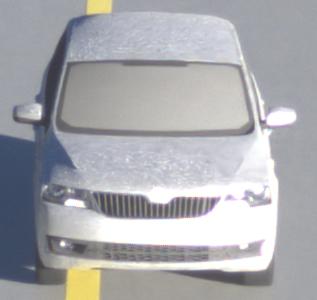
Make: Skoda
Model: Rapid Spaceback 1.2 TSI
Detailed model: Rapid Spaceback
Model produced from: 2013/10
Model produced until: 2015/04
Doors: 5
Color: white
Road condition: wet road
Daytime: sunrise or sunset
Contrast: high contrast